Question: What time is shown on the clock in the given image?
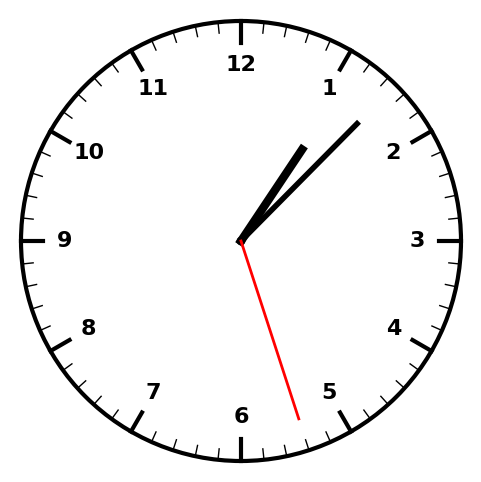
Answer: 01:07:27